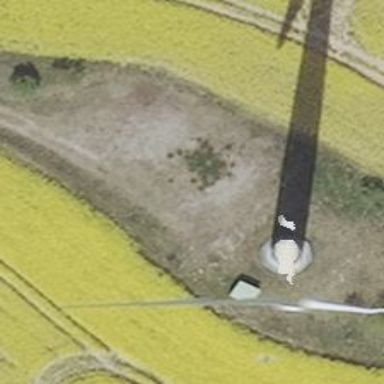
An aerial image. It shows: Wind generator powered by wind. The generator type is horizontal axis and it uses wind turbines.